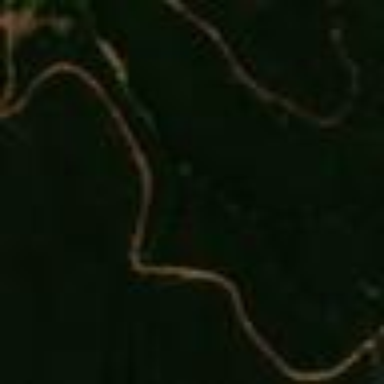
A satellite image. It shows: Plantation of evergreen needle-leaved forest.